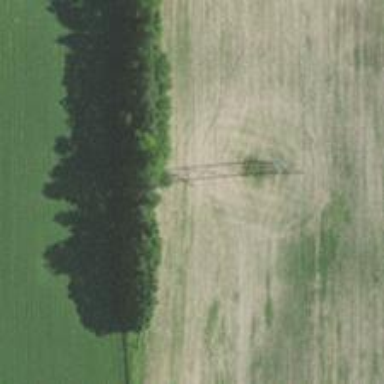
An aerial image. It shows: Power tower.